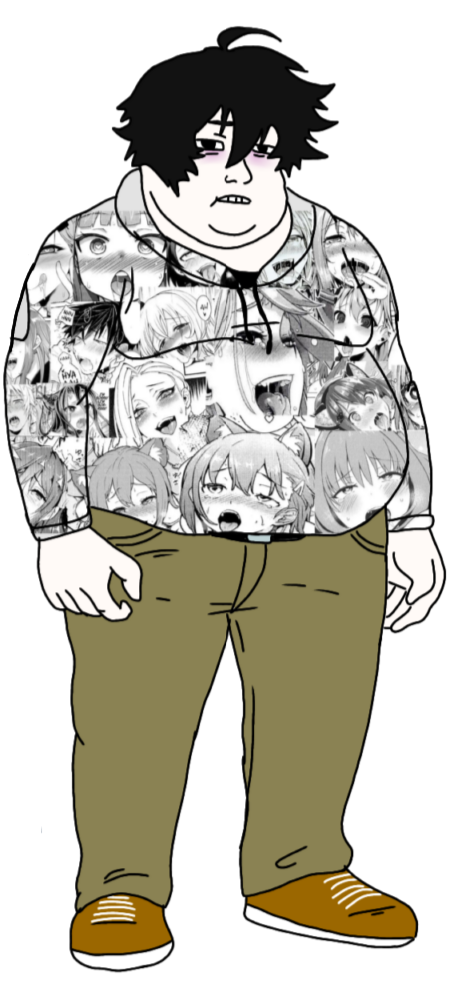
Label: 5_Twinkjak